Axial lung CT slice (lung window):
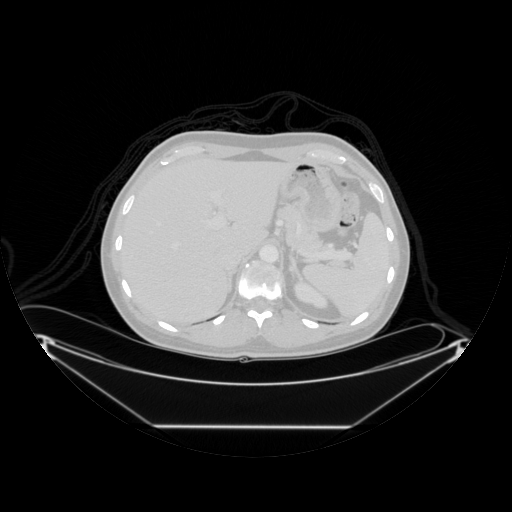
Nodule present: no